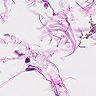
Metastatic tissue present: no